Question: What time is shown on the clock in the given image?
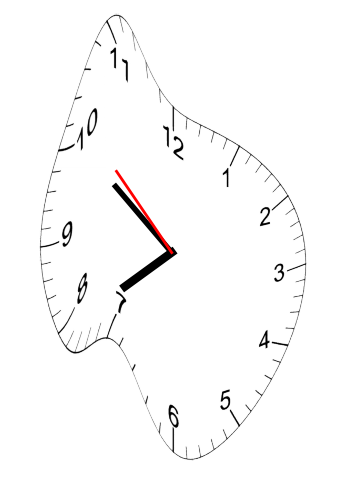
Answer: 07:50:52